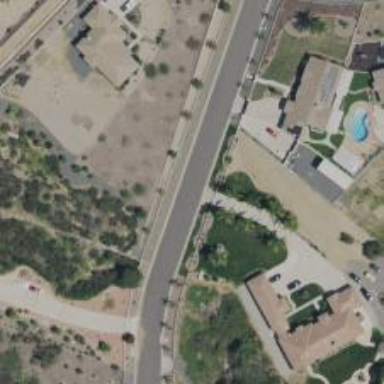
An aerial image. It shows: Residential road.